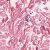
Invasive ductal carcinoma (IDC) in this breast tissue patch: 0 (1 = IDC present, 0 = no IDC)